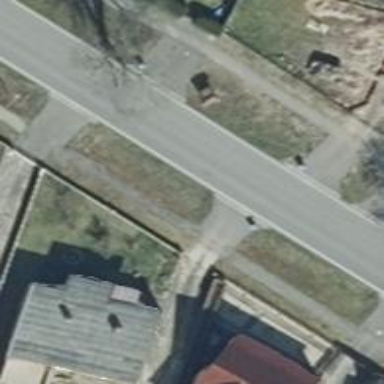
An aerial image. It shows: Primary road with asphalt surface.